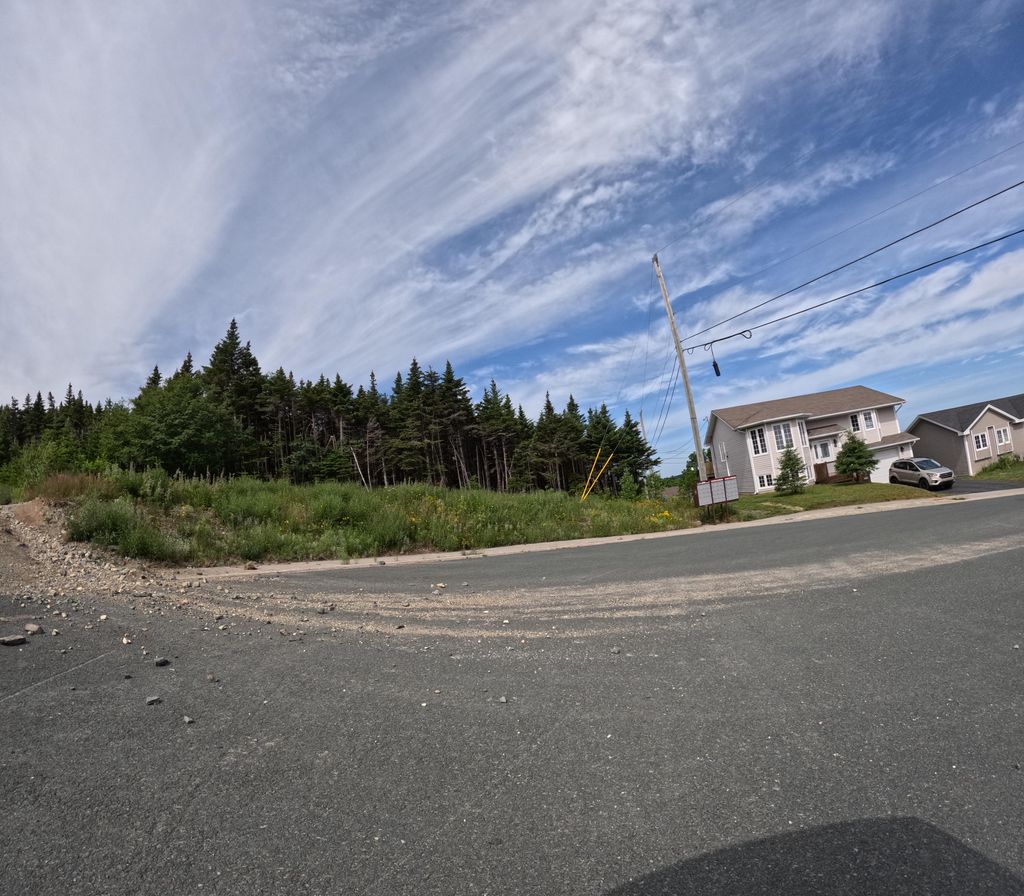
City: st_johns